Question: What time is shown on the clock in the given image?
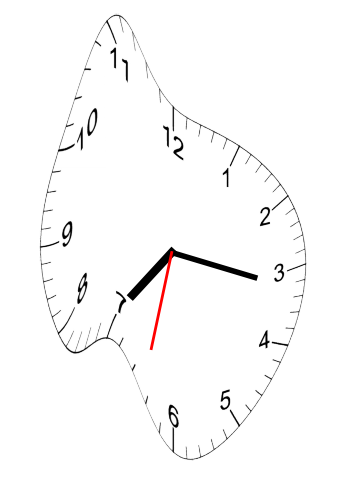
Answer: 07:16:32